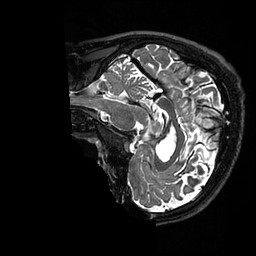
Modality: T2w
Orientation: sagittal
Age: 32
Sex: male
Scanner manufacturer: ge
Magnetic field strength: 3 T
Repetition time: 3.202 s
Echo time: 0.06696 s